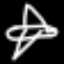
Label: airplane